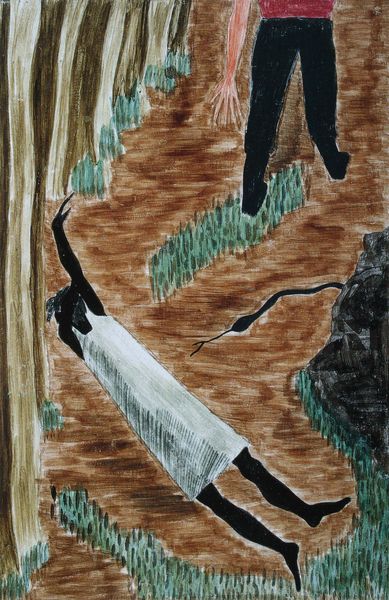
Titel: She felt the first sting of slavery
Künstler: Jacob Lawrence
Standort: Hampton (Virginia)
Institution: Hampton University Museum
Schlagwörter: baum, felsen, hand, mann, weiß, bäume, grün, braun, finger, frau, kleid, schwarz, zeichnung, gras, rot, weg, wiese, malerei, hemd, hose, arme, mord, stein, tot, erde, feld, boden, wald, beine, liegen, fußboden, acker, afrika, fels, linien, liegend, grashalme, eva, schwarze, liegende, schraffuren, gefahr, schlange, zunge, weggehen, trägerkleid, waldweg, biss, unschuld, negerins, liegende figur, bgräser, kitai, kitaj, scchwarz